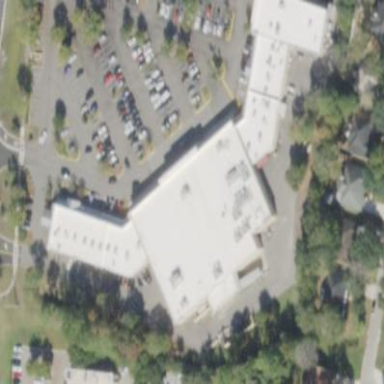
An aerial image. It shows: Retail building.